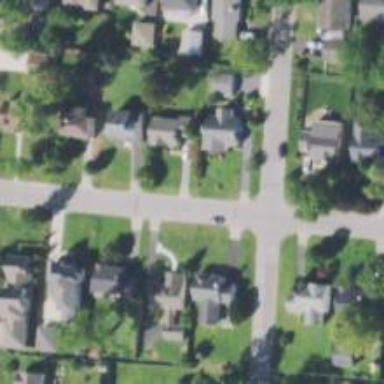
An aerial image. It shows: Residential driveway.